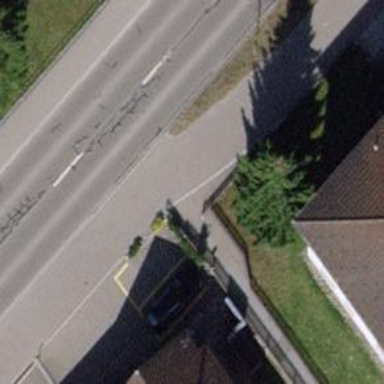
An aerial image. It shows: Cycle barrier.